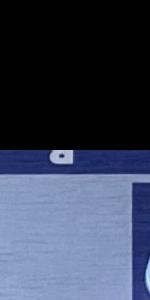
Label: Empty